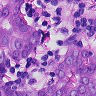
Metastatic tissue present: yes